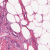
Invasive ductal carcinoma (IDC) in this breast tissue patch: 1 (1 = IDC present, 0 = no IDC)